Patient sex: M
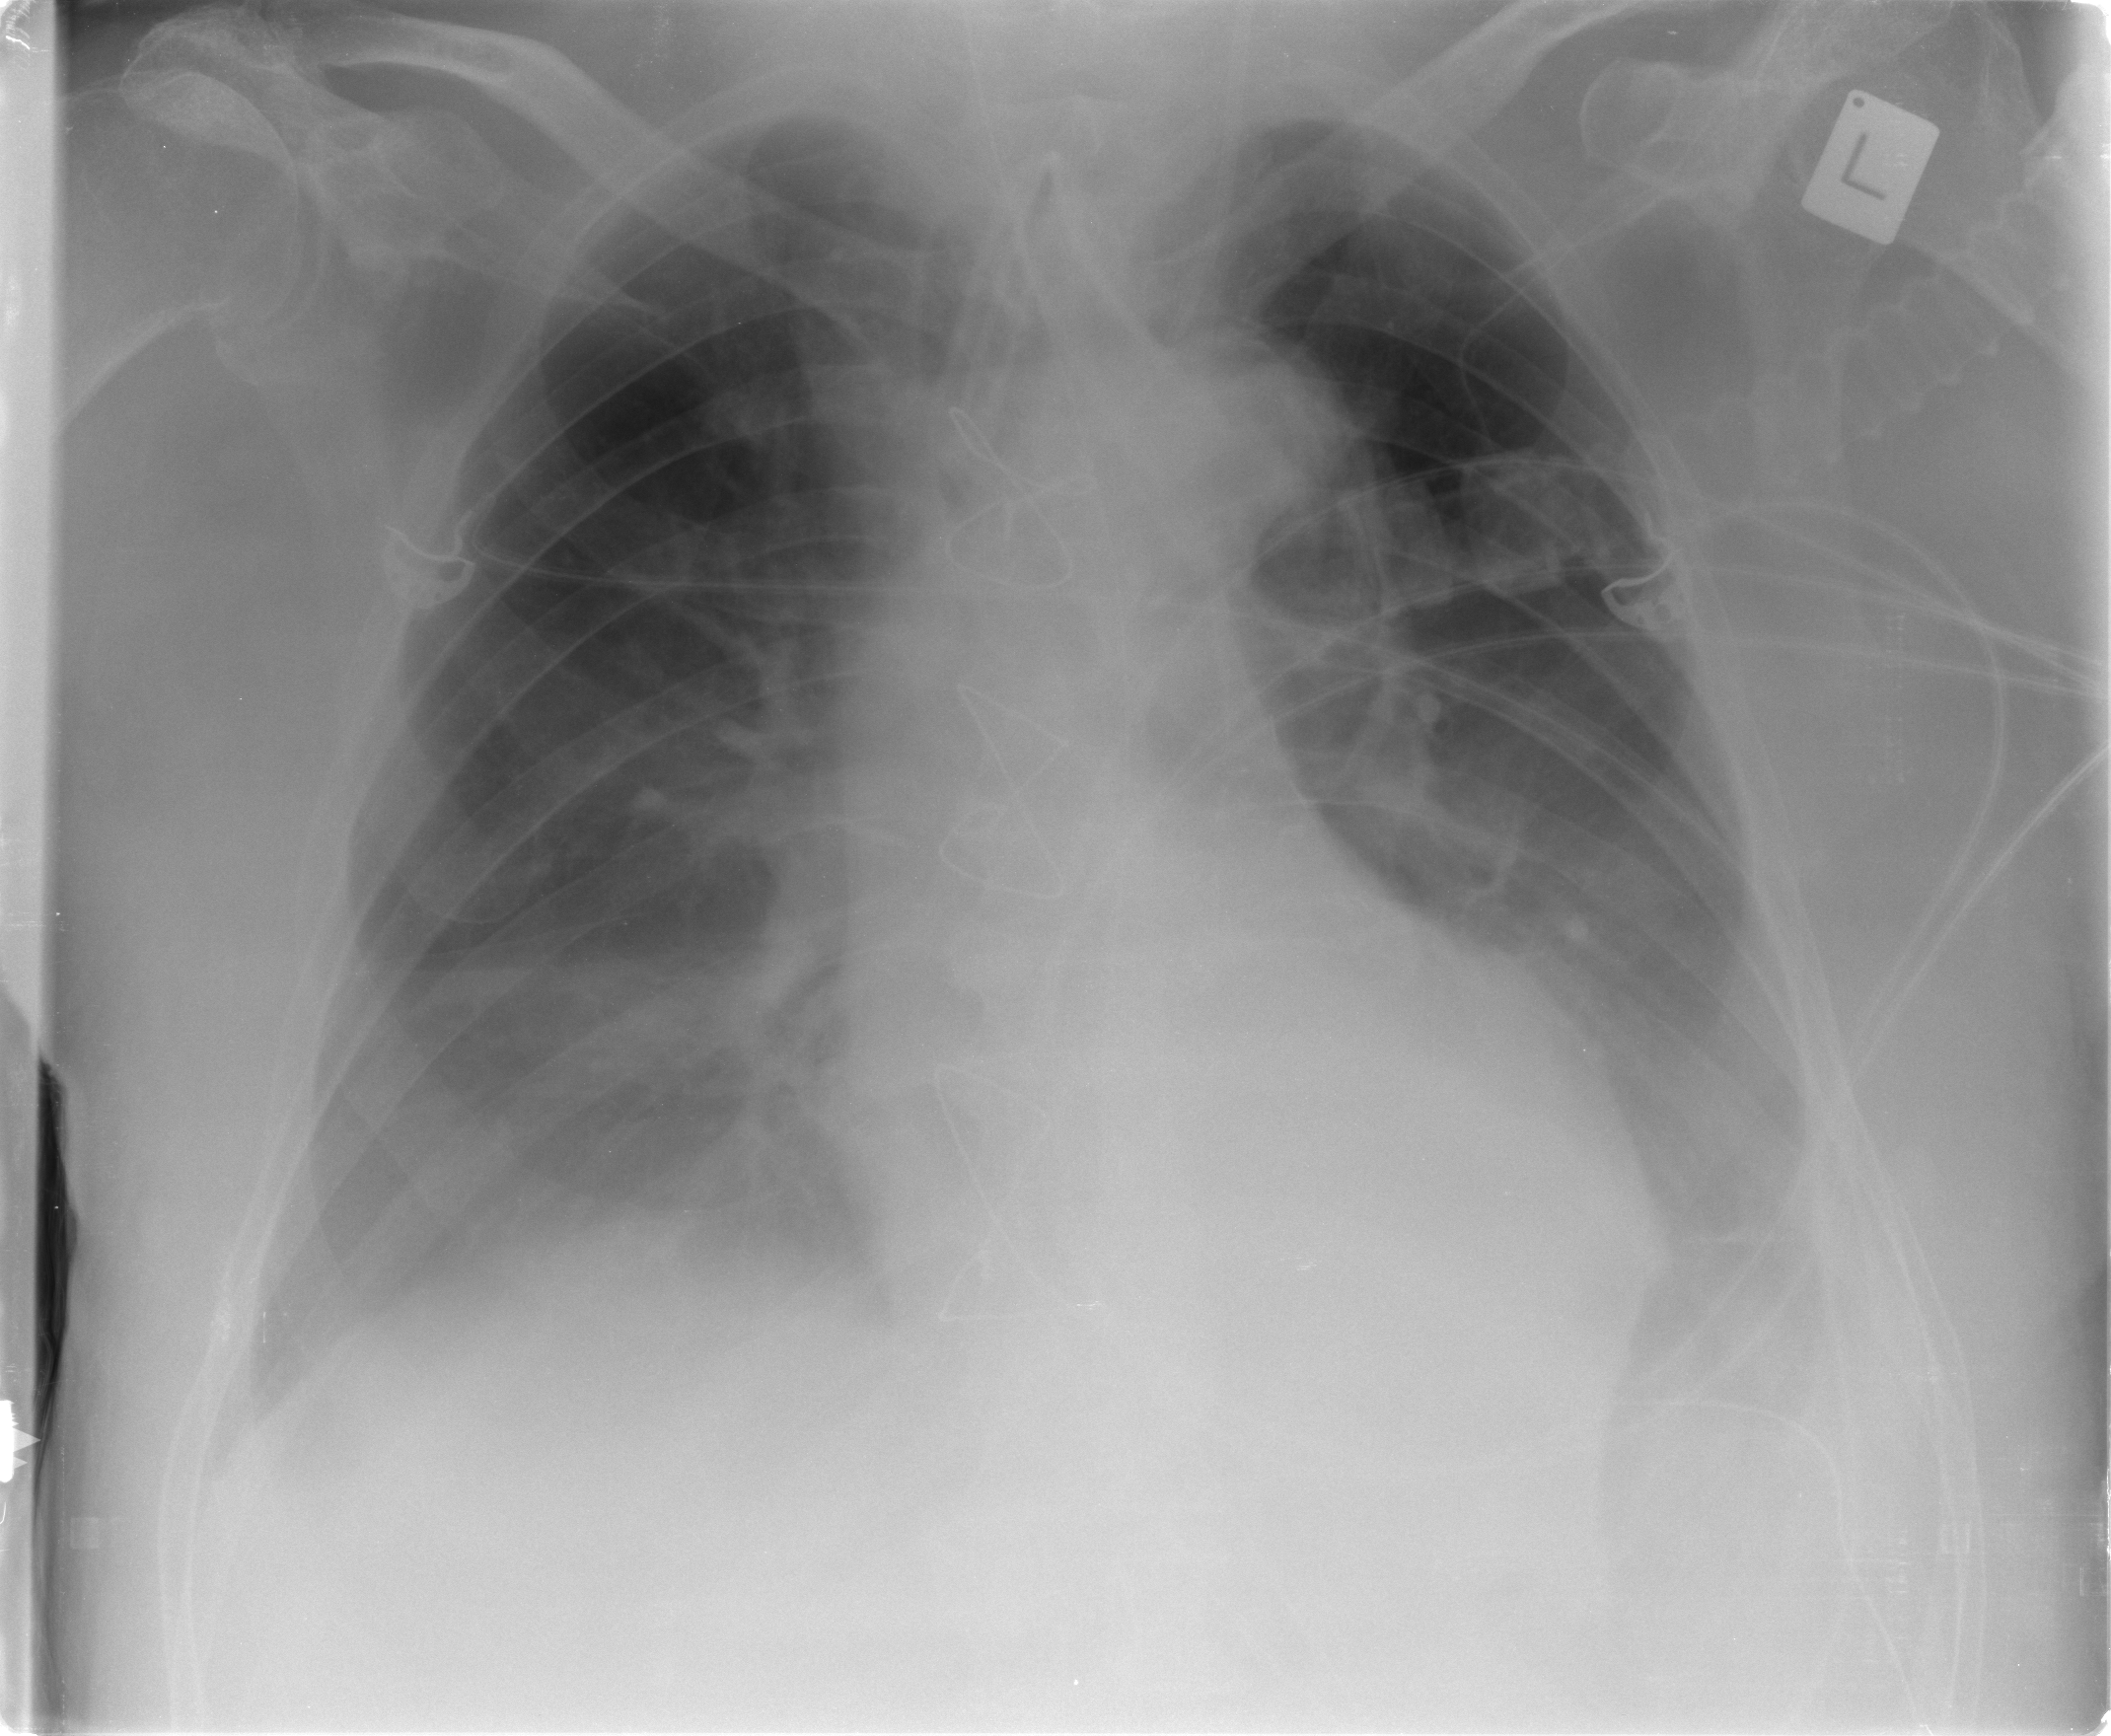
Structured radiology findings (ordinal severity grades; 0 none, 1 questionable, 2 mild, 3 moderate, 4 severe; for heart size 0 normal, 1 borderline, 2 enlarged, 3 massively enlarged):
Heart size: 2
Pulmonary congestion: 2
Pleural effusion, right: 2
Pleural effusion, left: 2
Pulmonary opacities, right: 0
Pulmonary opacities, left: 0
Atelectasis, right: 2
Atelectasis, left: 2